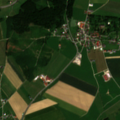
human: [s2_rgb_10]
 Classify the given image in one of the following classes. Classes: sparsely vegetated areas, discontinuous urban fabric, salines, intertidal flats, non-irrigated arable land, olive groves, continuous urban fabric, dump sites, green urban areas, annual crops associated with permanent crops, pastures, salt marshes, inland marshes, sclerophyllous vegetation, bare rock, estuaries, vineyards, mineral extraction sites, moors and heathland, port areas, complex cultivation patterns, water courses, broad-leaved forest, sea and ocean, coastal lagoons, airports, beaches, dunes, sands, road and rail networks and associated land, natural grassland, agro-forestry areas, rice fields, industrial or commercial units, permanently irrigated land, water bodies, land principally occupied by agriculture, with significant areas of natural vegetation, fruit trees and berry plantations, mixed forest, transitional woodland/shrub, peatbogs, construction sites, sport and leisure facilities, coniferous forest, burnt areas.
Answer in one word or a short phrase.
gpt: discontinuous urban fabric, non-irrigated arable land, pastures, complex cultivation patterns, coniferous forest